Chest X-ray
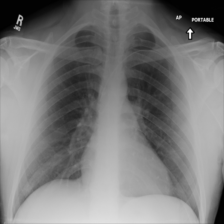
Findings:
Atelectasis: negative
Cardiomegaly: negative
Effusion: negative
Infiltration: negative
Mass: negative
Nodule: negative
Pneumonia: negative
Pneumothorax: negative
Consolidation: negative
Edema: negative
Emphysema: negative
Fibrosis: negative
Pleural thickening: negative
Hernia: negative